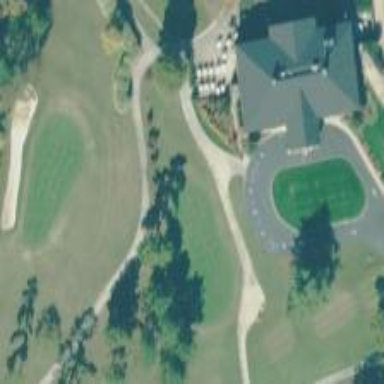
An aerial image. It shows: Path for both roads and golfers.